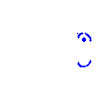
Particle: kaon